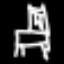
Label: chair